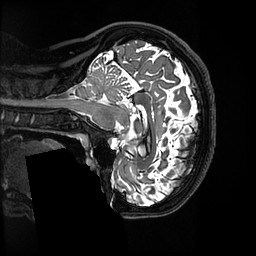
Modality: T2w
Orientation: sagittal
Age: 30
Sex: female
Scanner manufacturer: ge
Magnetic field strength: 3 T
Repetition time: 3.202 s
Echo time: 0.0588 s